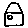
Label: house